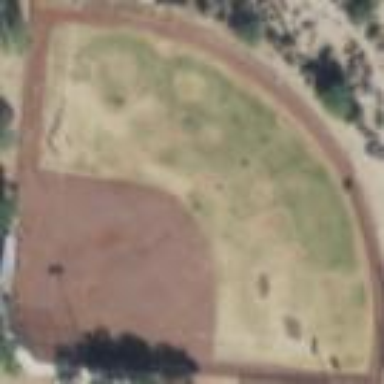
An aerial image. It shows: Baseball pitch for leisure land.